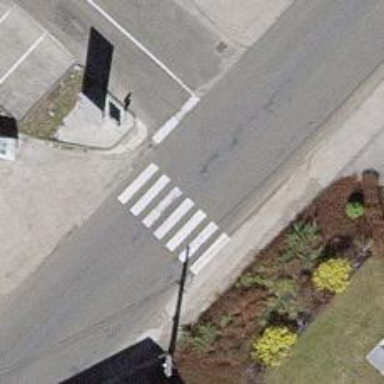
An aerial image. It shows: Marked crossing on the road.